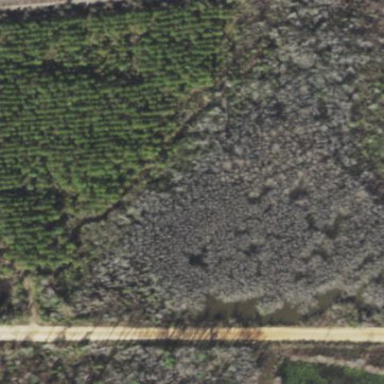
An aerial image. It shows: Swamp in wetland area.